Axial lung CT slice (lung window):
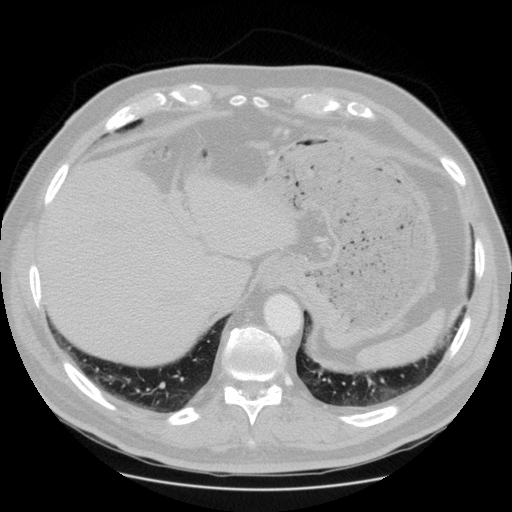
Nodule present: no